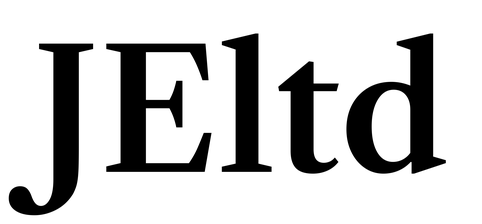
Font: LibreCaslonText_SemiBold